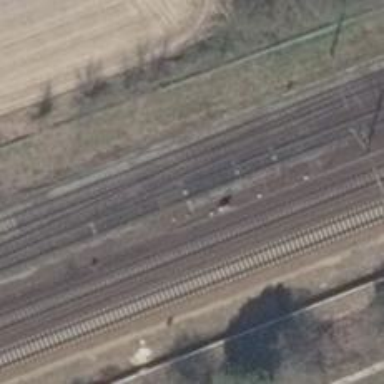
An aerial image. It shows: Railway track with contact lines for electrification.